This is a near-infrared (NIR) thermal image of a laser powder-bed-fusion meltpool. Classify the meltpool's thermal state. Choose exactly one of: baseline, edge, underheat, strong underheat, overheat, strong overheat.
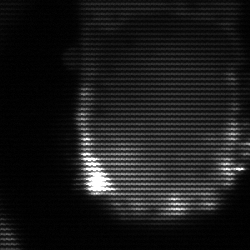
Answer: baseline